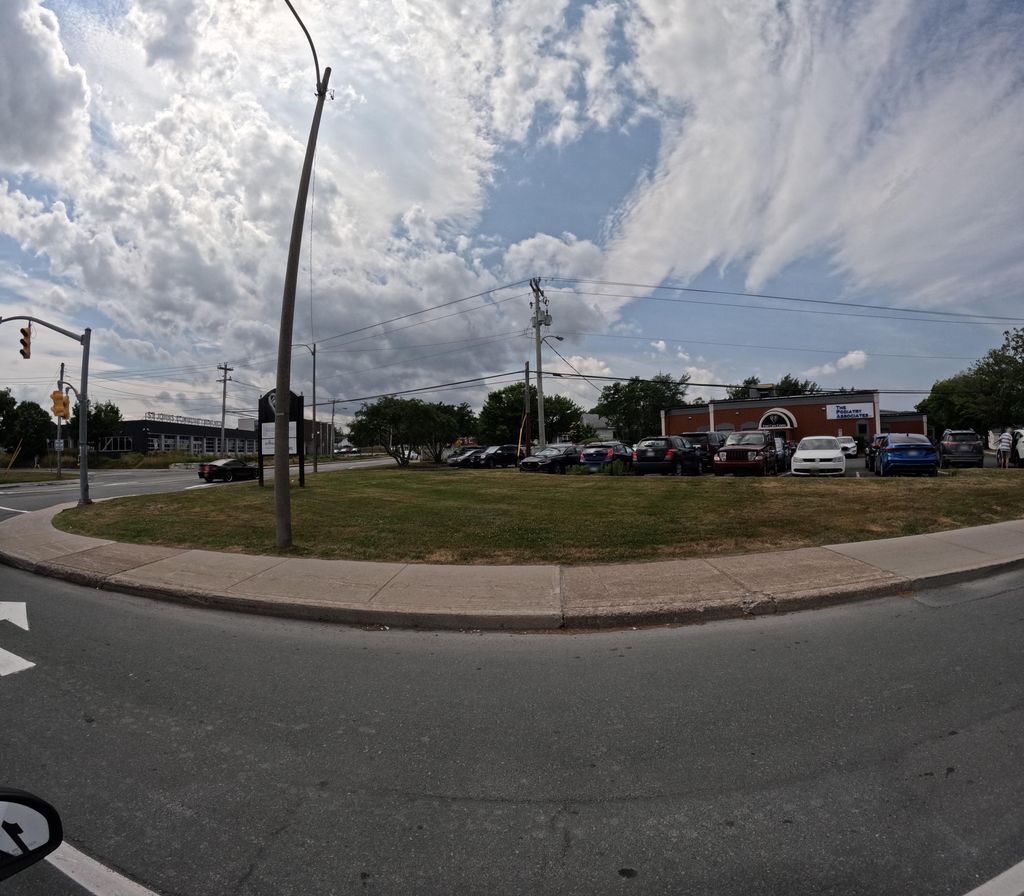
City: st_johns